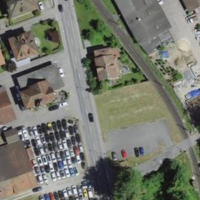
EUNIS habitat code: 54
Species observed at this site:
Primula vulgaris